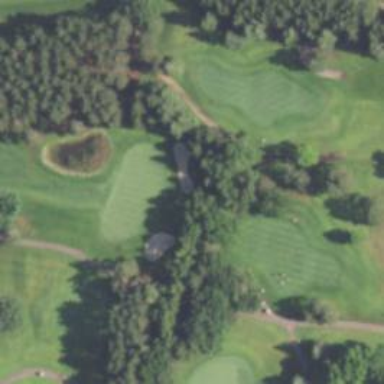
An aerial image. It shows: Golf hole.